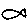
Label: fish